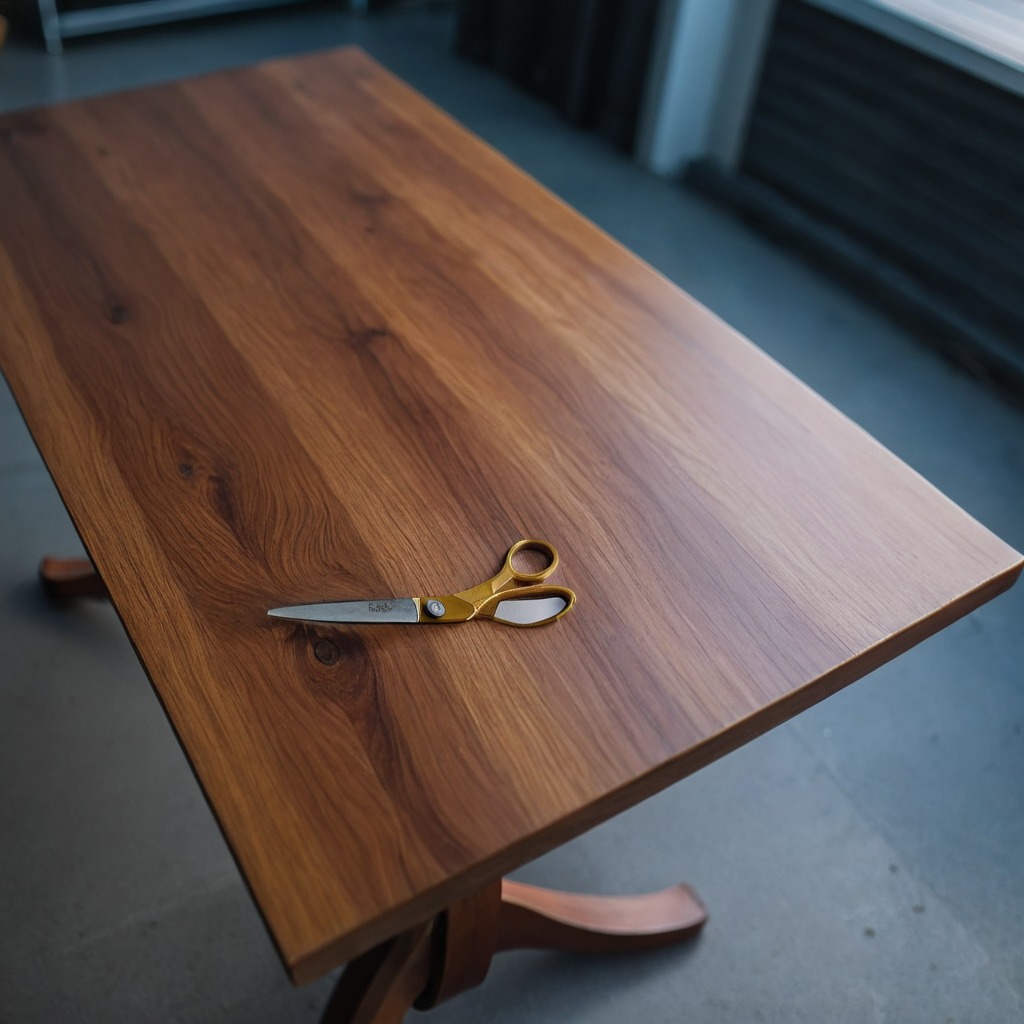
A scissor is lying on the old table.